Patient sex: M
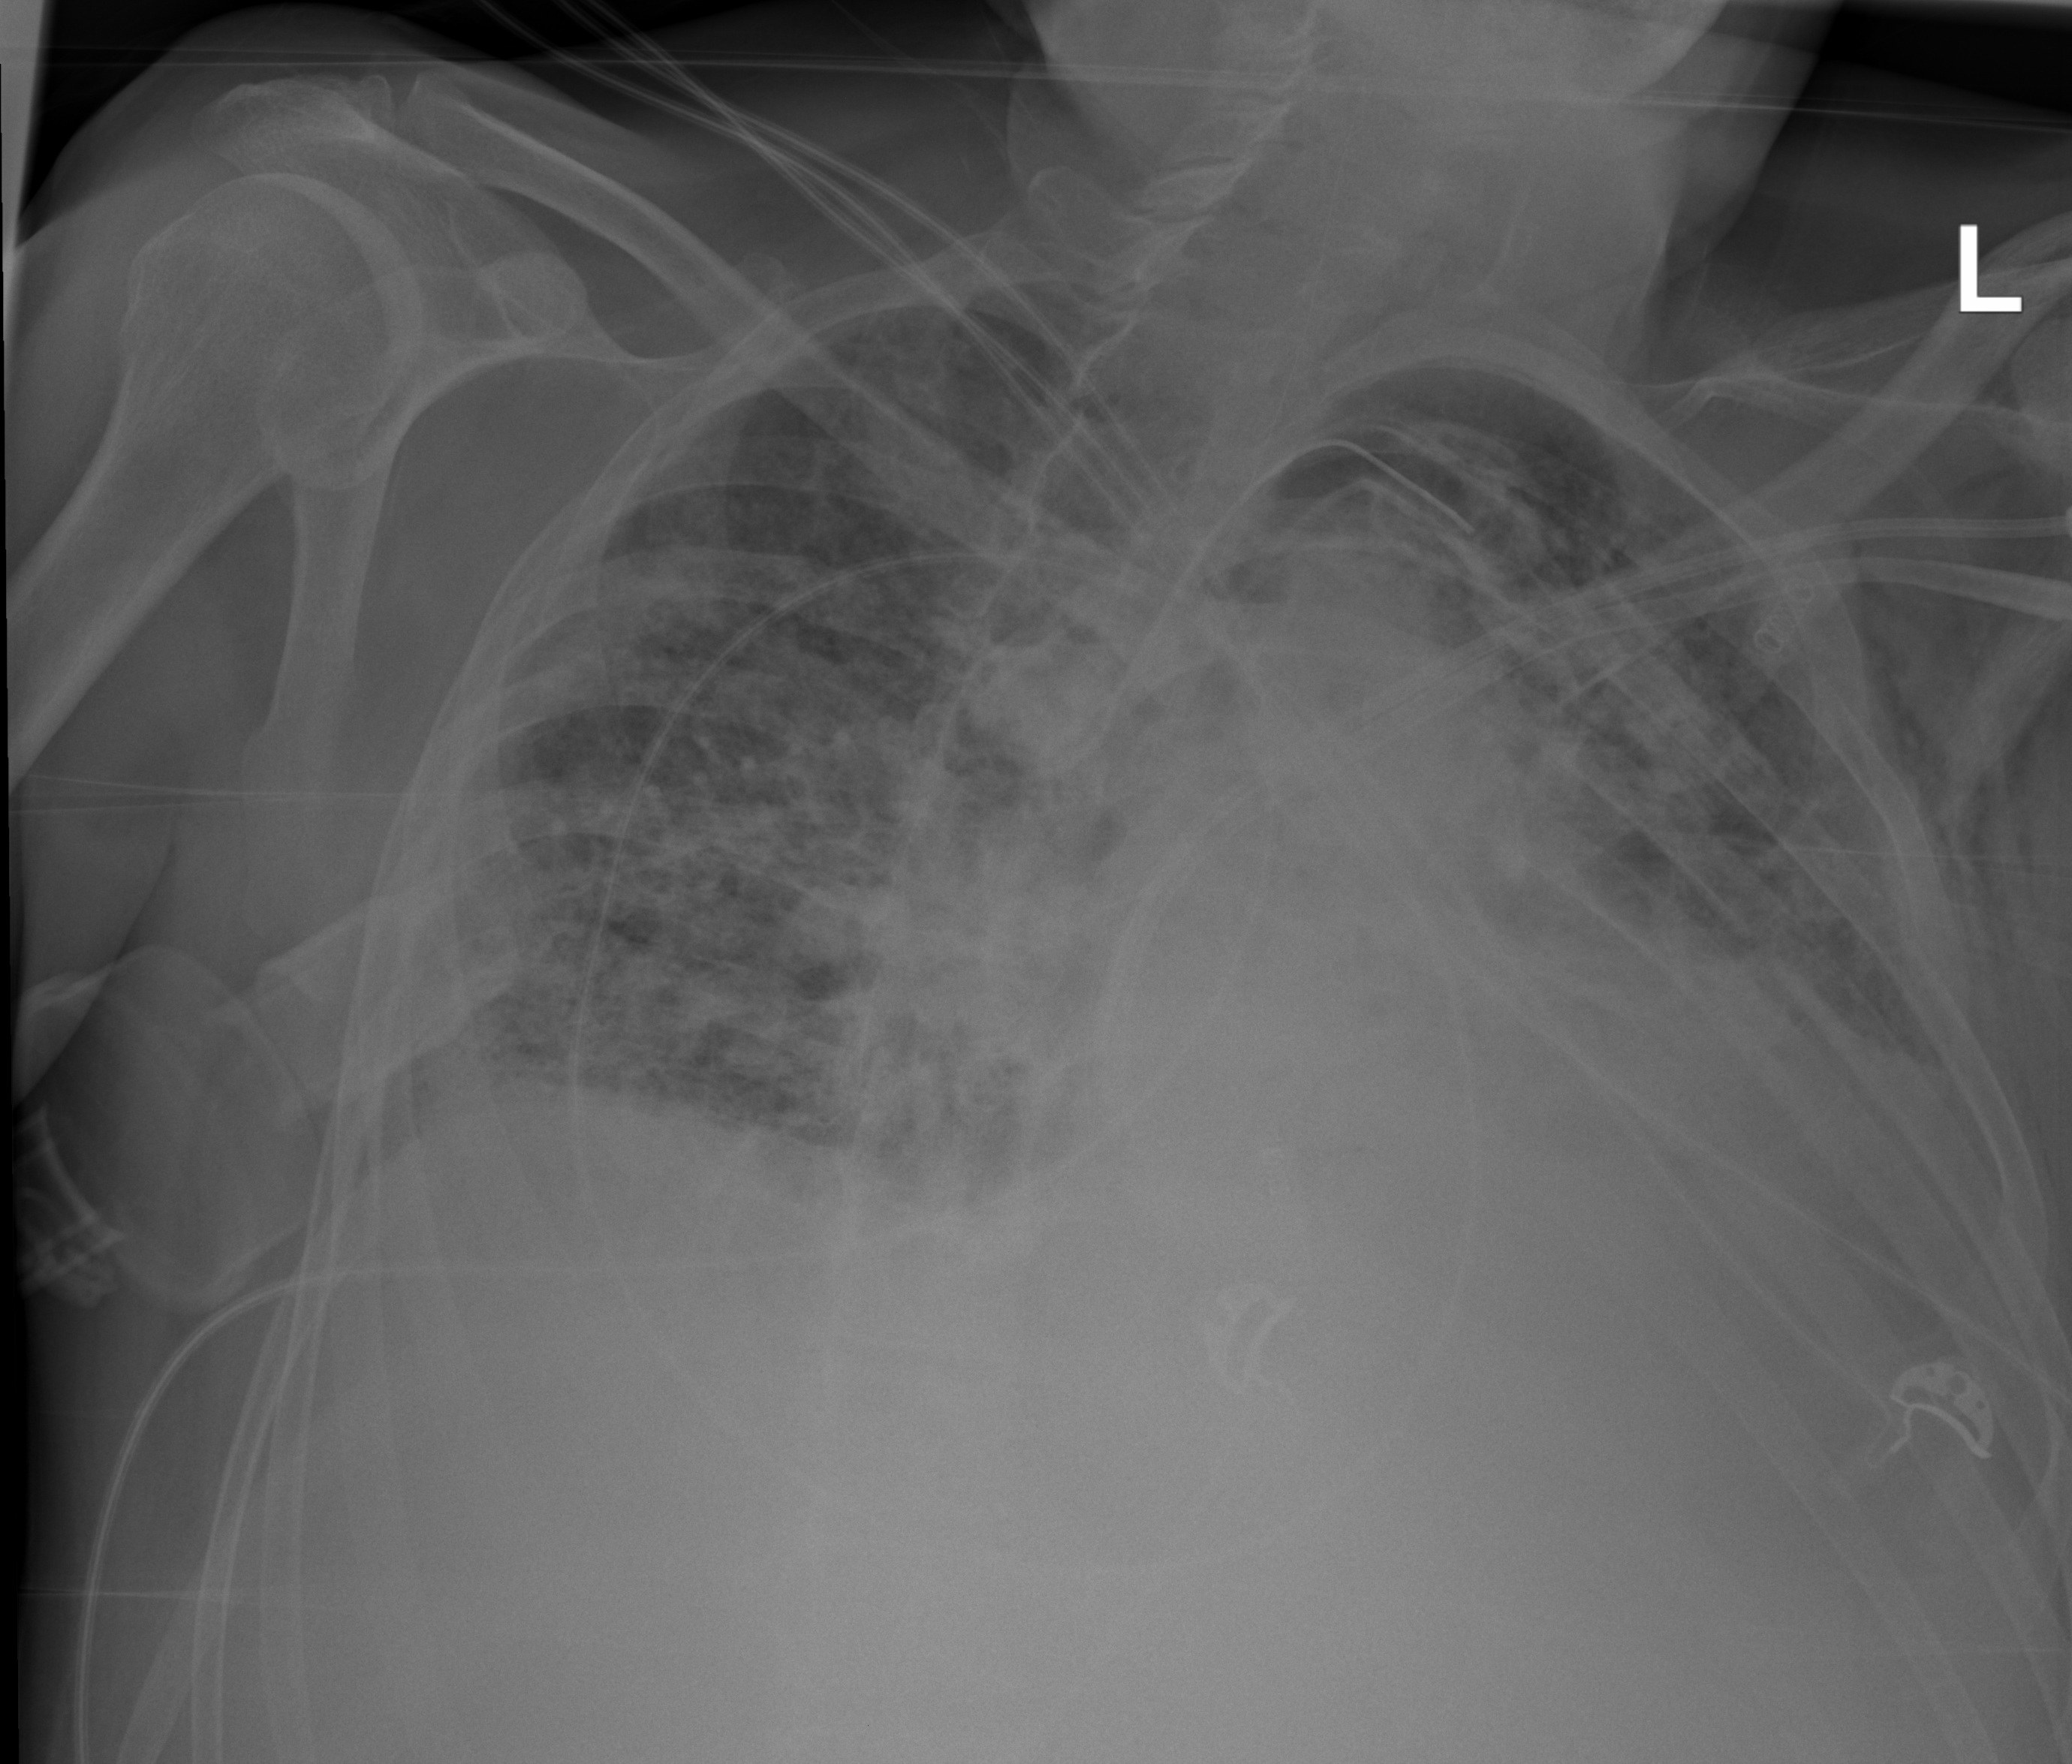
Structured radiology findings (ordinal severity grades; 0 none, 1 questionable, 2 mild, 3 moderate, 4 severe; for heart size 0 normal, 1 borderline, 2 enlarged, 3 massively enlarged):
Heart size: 1
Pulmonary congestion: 0
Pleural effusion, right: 2
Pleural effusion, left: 2
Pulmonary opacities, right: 2
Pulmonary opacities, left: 3
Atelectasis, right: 2
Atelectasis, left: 3